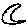
Label: moon